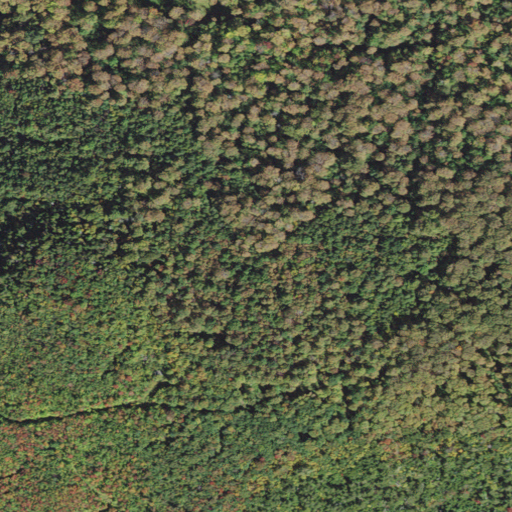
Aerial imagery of mountain in Vermont named Saint Cyr Mountain containing deciduous forest and mixed forest